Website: lowes
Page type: billing-address
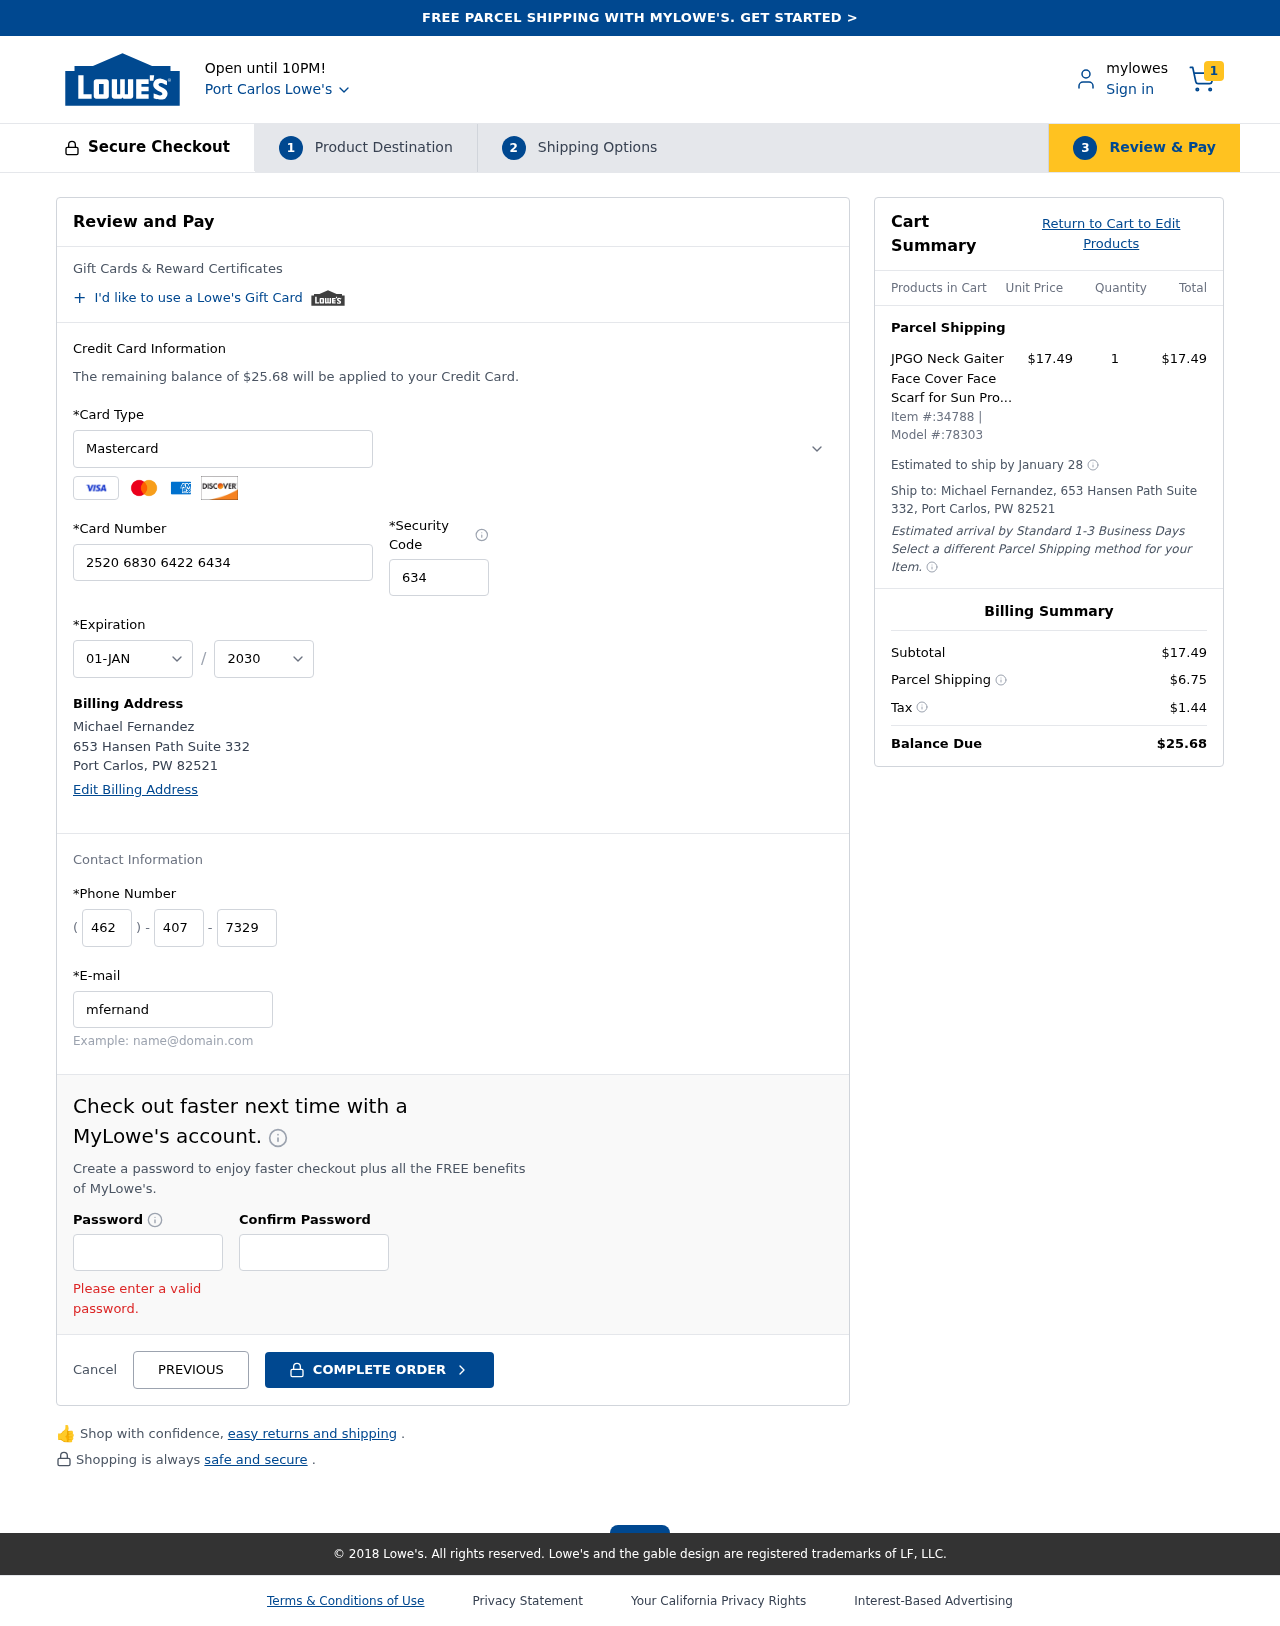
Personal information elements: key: PII_CARD_CVV
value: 634
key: PII_CARD_EXPIRY_MONTH
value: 01
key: PII_CARD_EXPIRY_YEAR
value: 30
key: PII_CARD_NUMBER
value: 2520 6830 6422 6434
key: PII_CARD_TYPE
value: Mastercard
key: PII_CITY
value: Port Carlos
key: PII_CITY_STATE_ZIP
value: Port Carlos, PW 82521
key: PII_EMAIL
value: mfernandez@yahoo.com
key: PII_FULLNAME
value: Michael Fernandez
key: PII_PHONE_AREA
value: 462
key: PII_PHONE_PREFIX
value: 407
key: PII_PHONE_SUFFIX
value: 7329
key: PII_STREET
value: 653 Hansen Path Suite 332
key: PII_FULLNAME2
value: Michael Fernandez
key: PII_STATE
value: PW
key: PII_STATE_ABBR
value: PW
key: PII_POSTCODE
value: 82521
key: PII_POSTCODE_FULL
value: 82521
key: PII_CITY_STATE
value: Port Carlos, PW
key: PII_POSTCODE_NUMERIC
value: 82521
Product elements: key: PRODUCT1_NAME
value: JPGO Neck Gaiter Face Cover Face Scarf for Sun Protection Washable Reusable Balaclava Bandana 1 Piec
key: PRODUCT1_PRICE
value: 17.49
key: PRODUCT1_QUANTITY
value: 1
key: PRODUCT_ITEM_NUMBER
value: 34788
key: PRODUCT_MODEL_NUMBER
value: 78303
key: PRODUCT1_LINE_TOTAL
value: $17.49
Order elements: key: ORDER_NUM_ITEMS
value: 1
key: ORDER_TOTAL
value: $25.68
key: ORDER_SHIPPING_DATE
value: January 28
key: ORDER_SUBTOTAL
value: $17.49
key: ORDER_SHIPPING_COST
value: $6.75
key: ORDER_TAX
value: $1.44